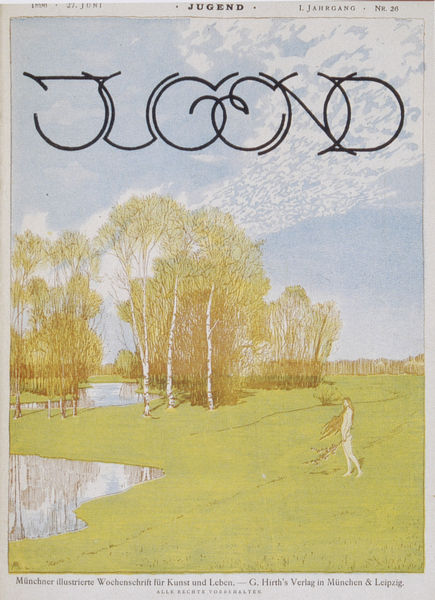
Titel: Titelblatt - Illustration "Jugend", 1.Jg.Nr.26
Standort: München
Institution: Stadtmuseum
Schlagwörter: akt, baum, blau, himmel, körper, laub, nackt, wasser, weiß, wolken, aquarell, baden, bäume, fluss, grün, landschaft, mädchen, see, ufer, frau, zeichnung, gras, park, rasen, wiese, wolke, blond, bild, spiegel, bach, birke, birken, horizont, natur, spiegelung, wind, zweige, gewässer, figur, haare, person, mähne, schrift, sommer, moderne, modern, landschaftsmalerei, wehen, jugendstil, stil, frühling, münchen, idyll, jugend, jugenstil, titel, illustration, text, zeitschrift, zeitung, plakat, titelblatt, entwurf, buchseite, titelbild, wien, plakatkunst, sezession, wochenschrift, birkenhain, die jugend, fidibus, naturbewegung, neues leben, secession, teichs, trext